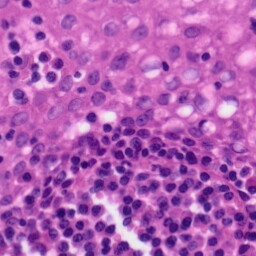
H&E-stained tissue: Tonsil